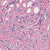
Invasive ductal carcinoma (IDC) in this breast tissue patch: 1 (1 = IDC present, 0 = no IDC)